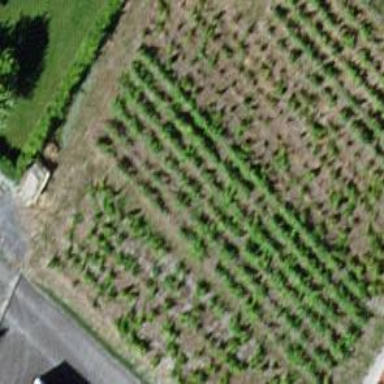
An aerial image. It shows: Vineyard where grapes are grown.